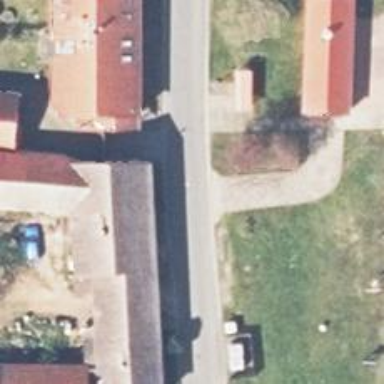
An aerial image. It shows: Residential road with asphalt surface.